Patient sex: M
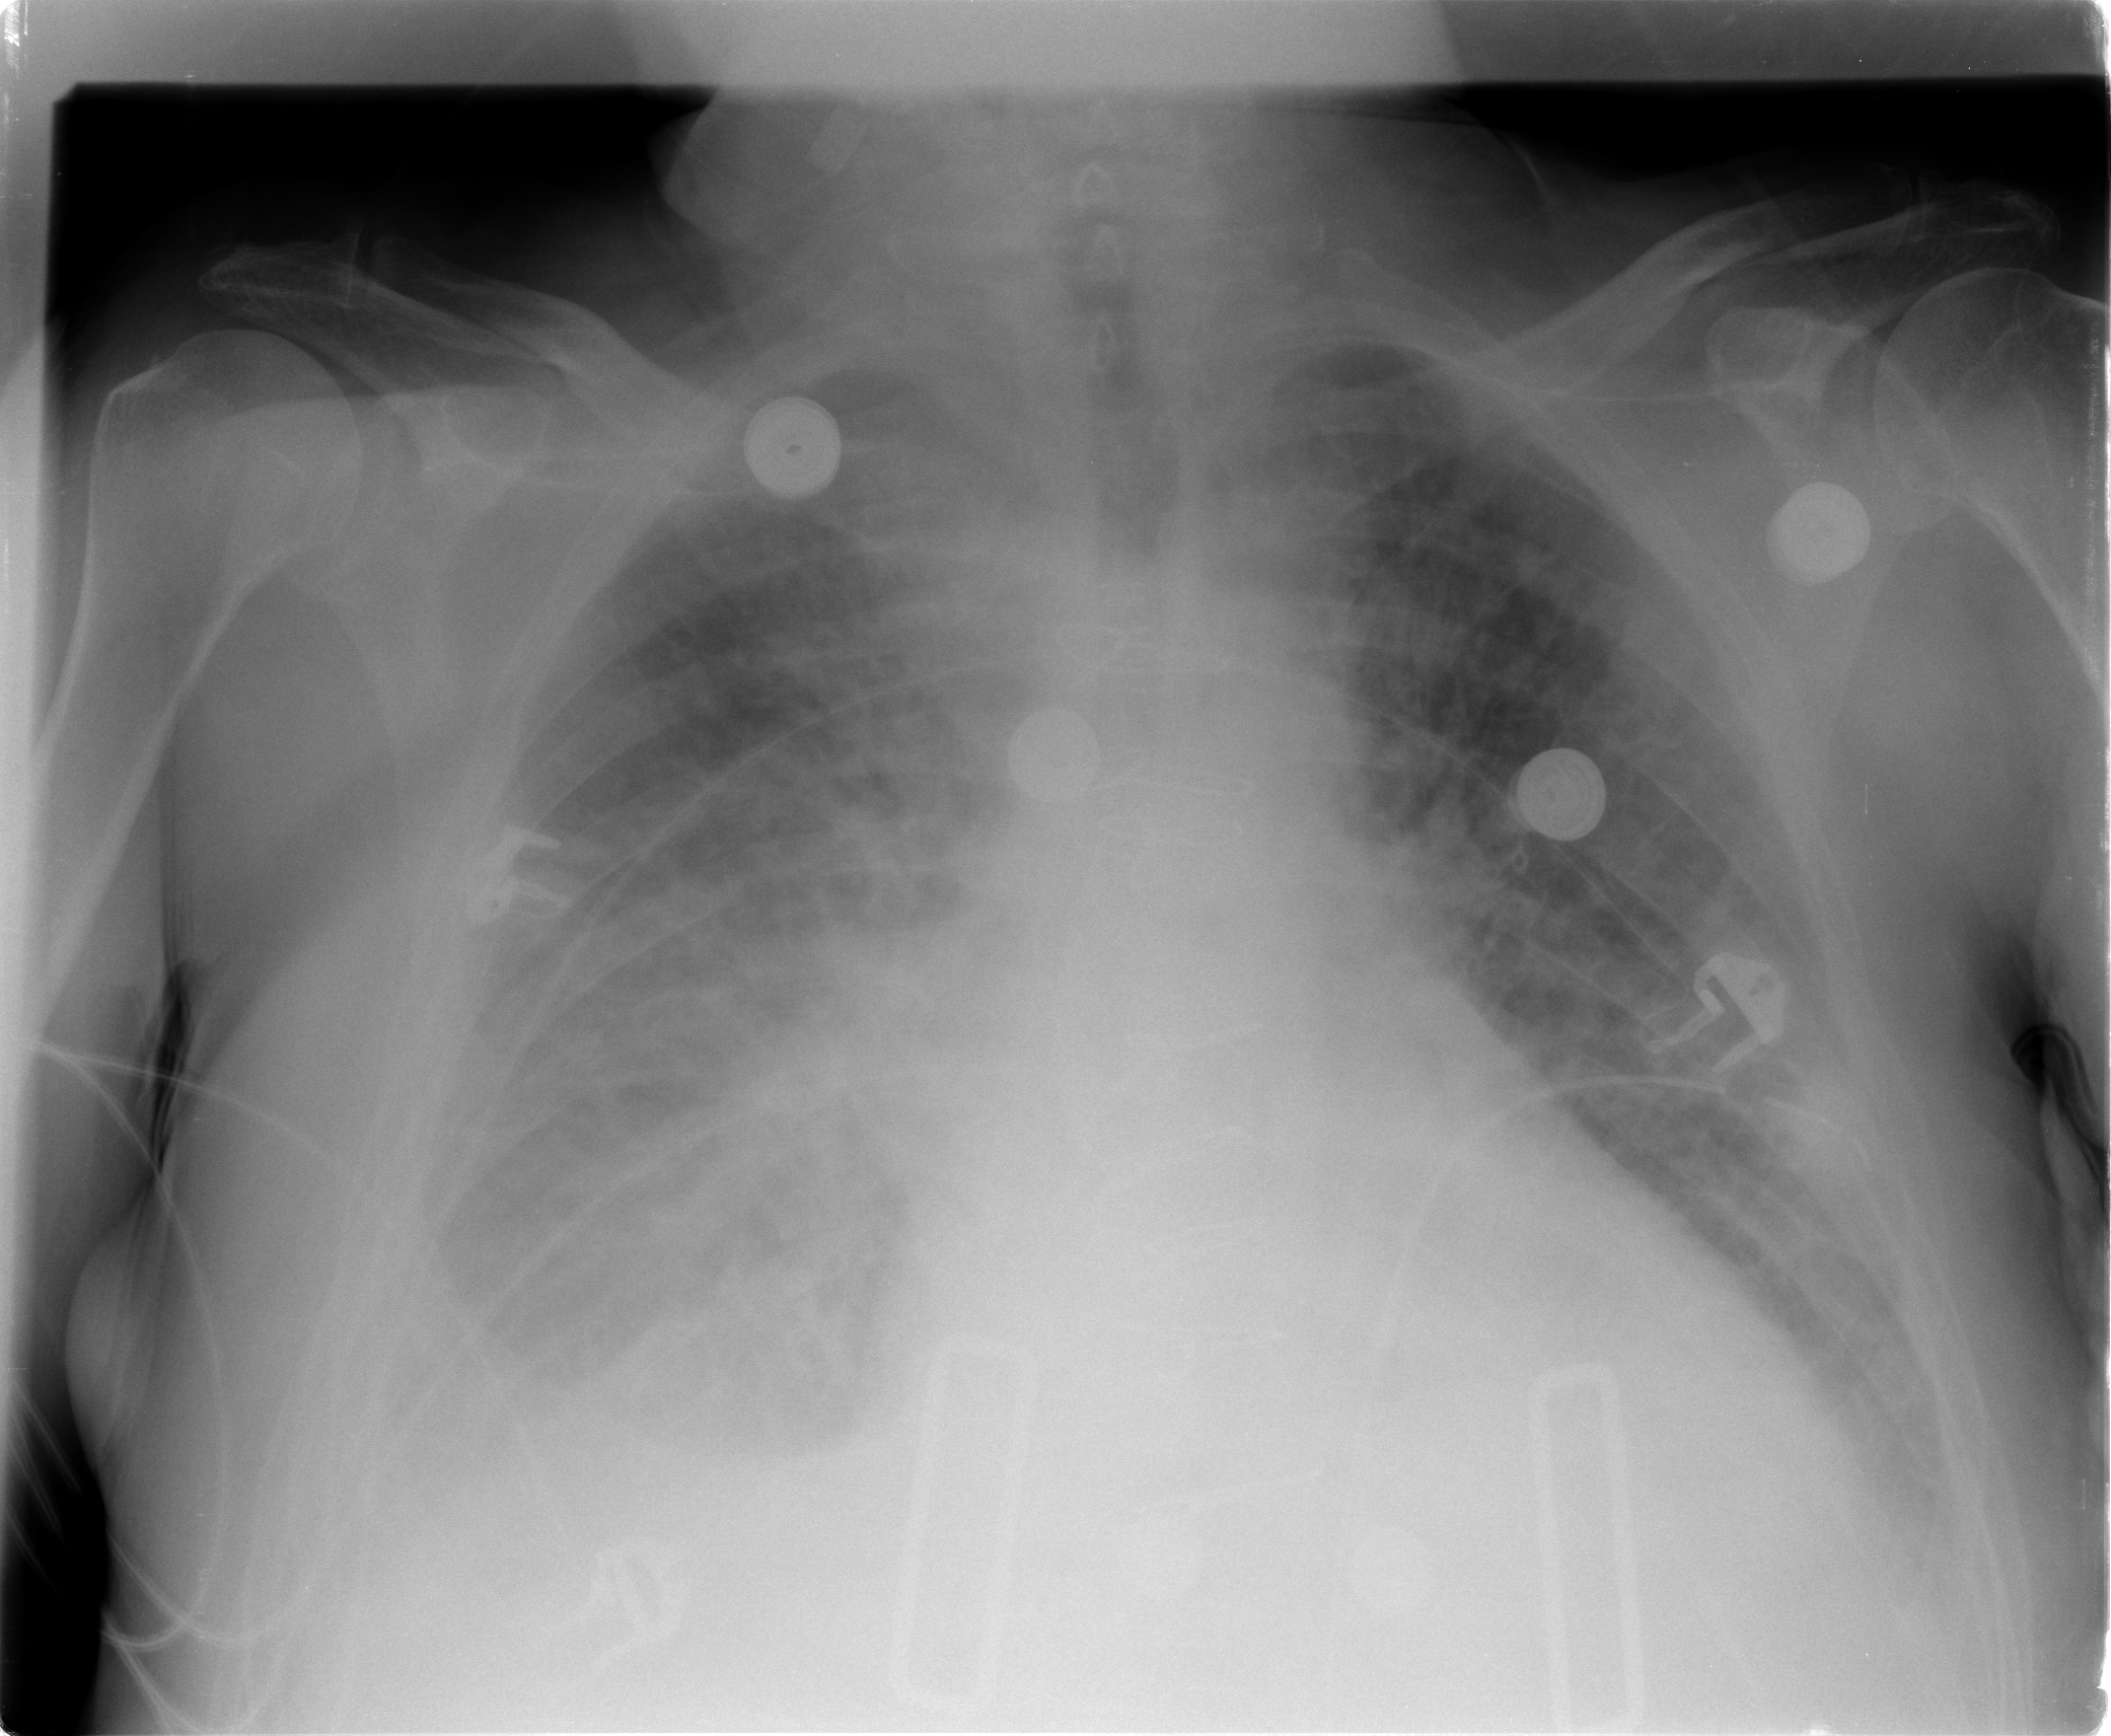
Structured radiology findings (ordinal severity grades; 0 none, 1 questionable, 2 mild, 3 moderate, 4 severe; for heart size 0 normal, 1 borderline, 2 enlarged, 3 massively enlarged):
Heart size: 2
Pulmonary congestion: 2
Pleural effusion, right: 3
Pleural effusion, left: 2
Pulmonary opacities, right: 2
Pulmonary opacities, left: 0
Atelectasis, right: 3
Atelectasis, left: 1